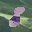
Label: 8